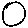
Label: circle